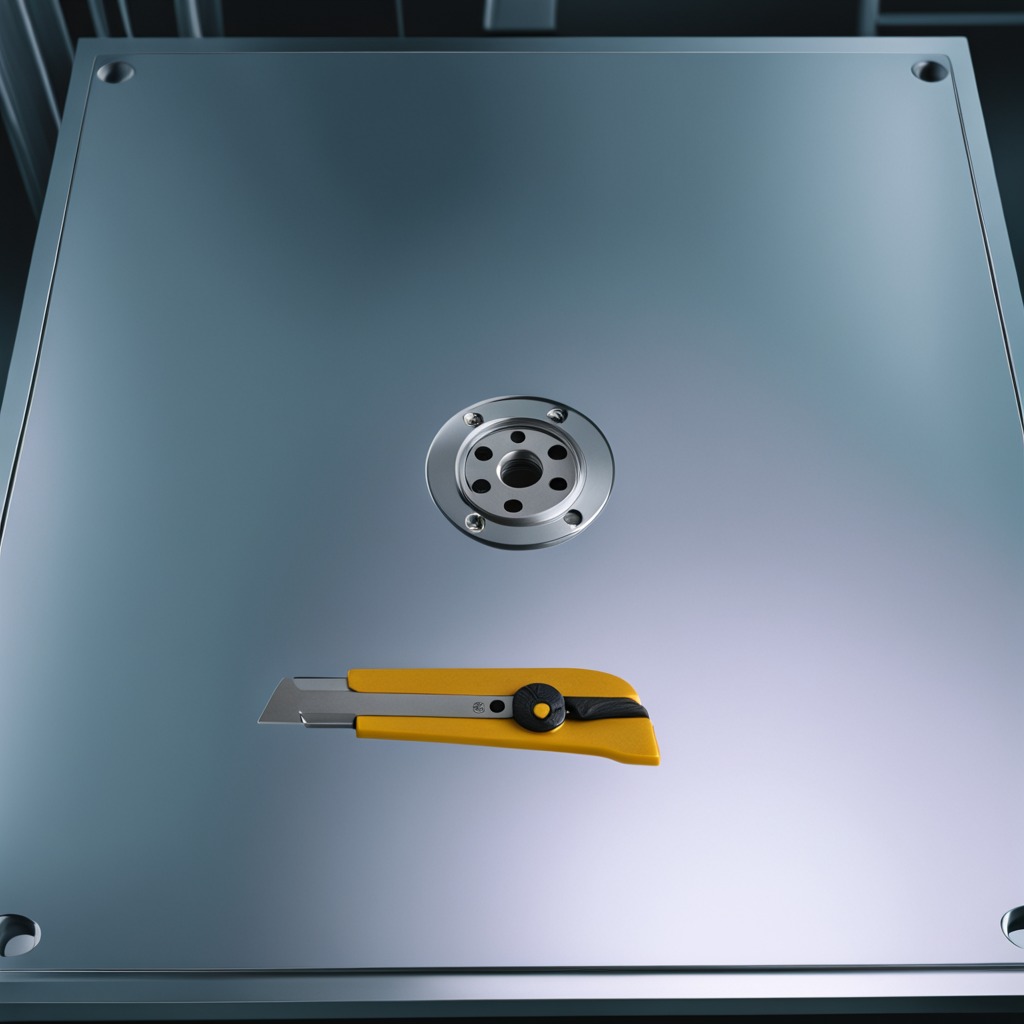
A utility knife lying on a metal table in a machine shop under fluorescent lights.